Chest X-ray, AP view. Patient: 69 years old, sex M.
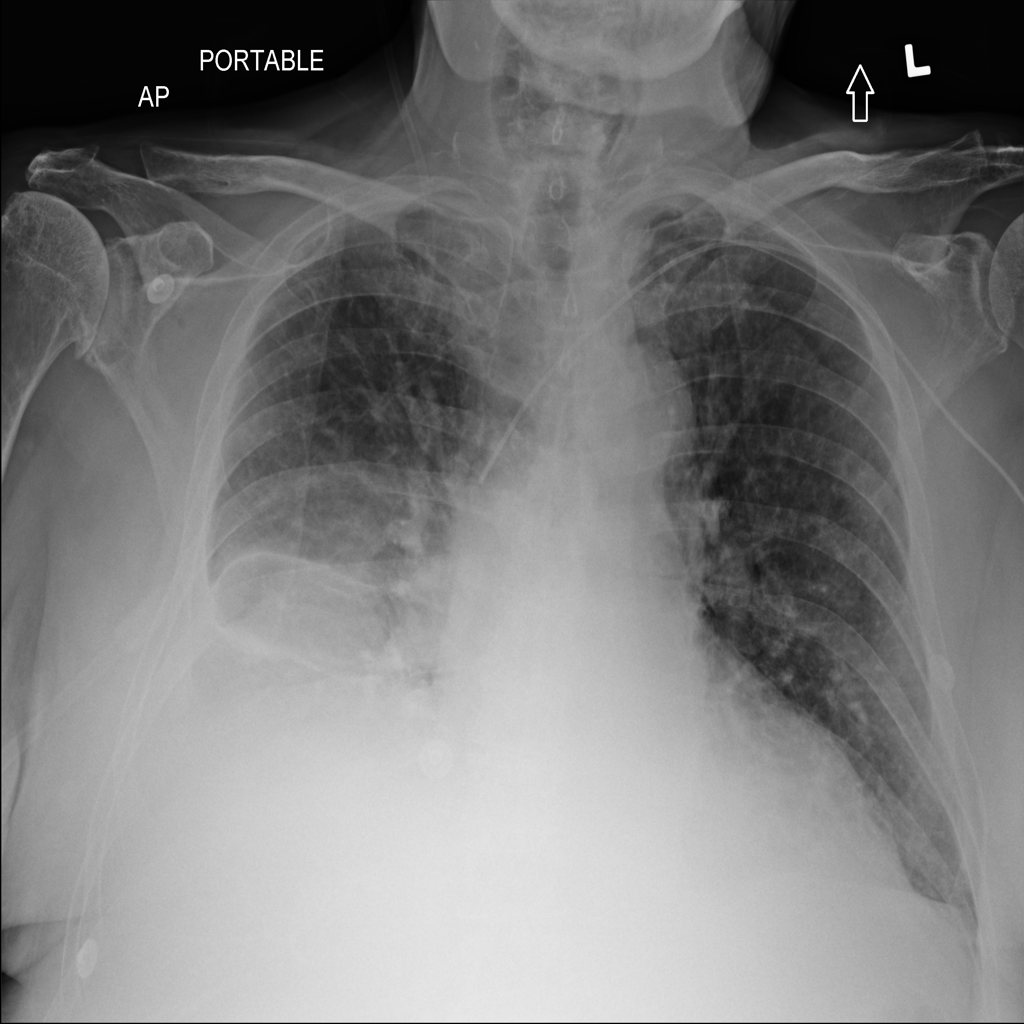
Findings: Atelectasis, Consolidation, Edema, Effusion